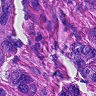
Metastatic tissue present: yes